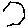
Label: hexagon